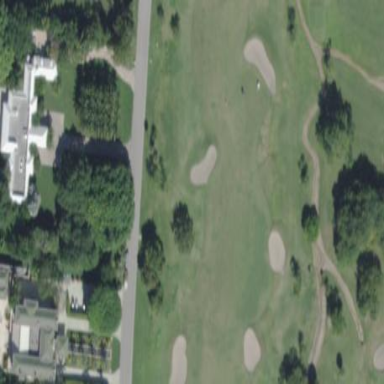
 with lush green grass covering the ground."